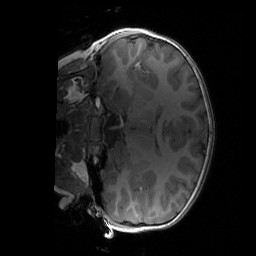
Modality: T1w
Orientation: coronal
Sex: male
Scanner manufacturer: siemens
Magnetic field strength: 3 T
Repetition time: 1.9 s
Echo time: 0.00243 s